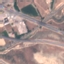
Land use / land cover: Highway